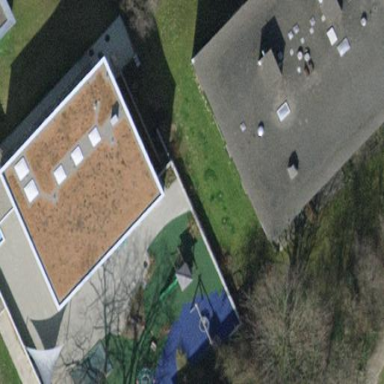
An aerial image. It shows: Kindergarten building.